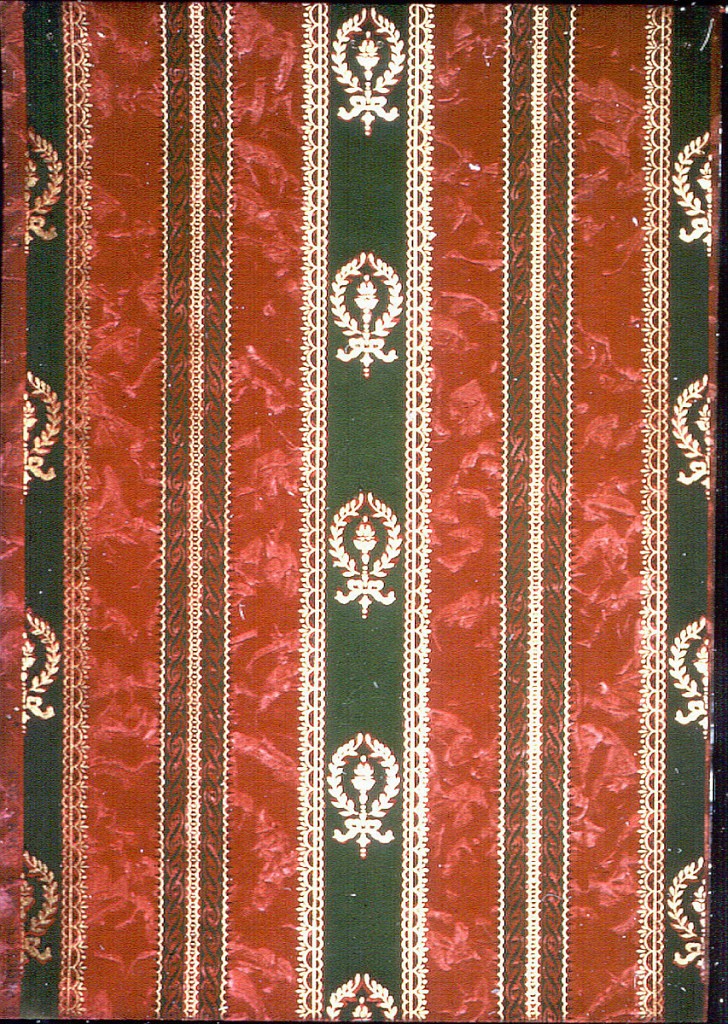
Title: Sidewall - sample
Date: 1906–07
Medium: Machine-printed on paper
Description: Vertical stripes two inches apart. One stripe 3 1/2 inches wide has laurel wreath motifs. The other alternating stripe has rope-like twists running unbroken. Background of marbleized or velvet design. Printed in dark green, gold mica, burgundy and pink.